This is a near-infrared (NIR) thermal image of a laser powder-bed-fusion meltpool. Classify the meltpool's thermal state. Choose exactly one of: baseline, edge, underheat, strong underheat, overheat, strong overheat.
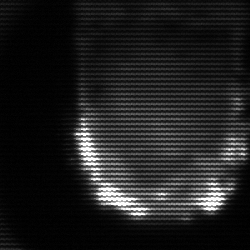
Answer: baseline